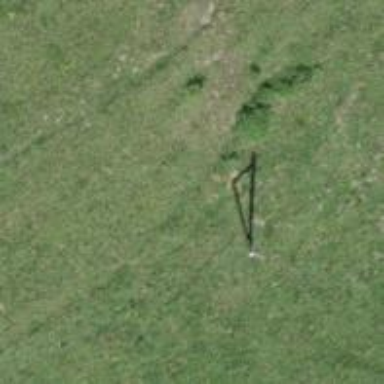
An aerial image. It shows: Power pole.